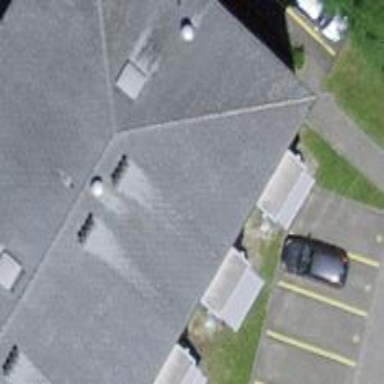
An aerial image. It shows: Building with hipped roof shape.